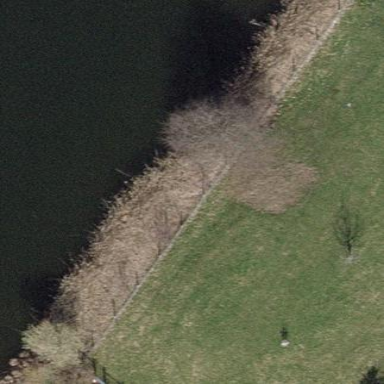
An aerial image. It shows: Wetland area dominated by reedbeds.